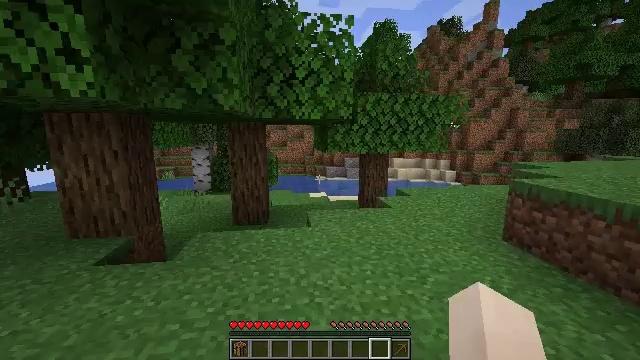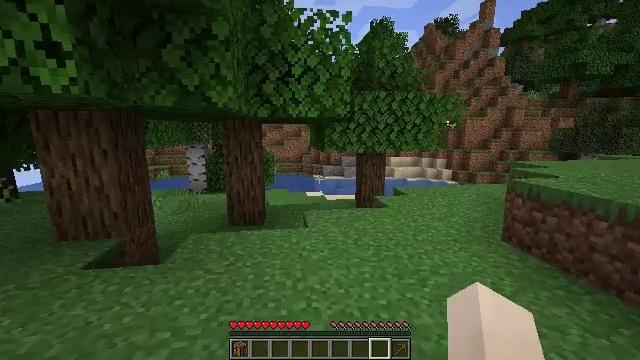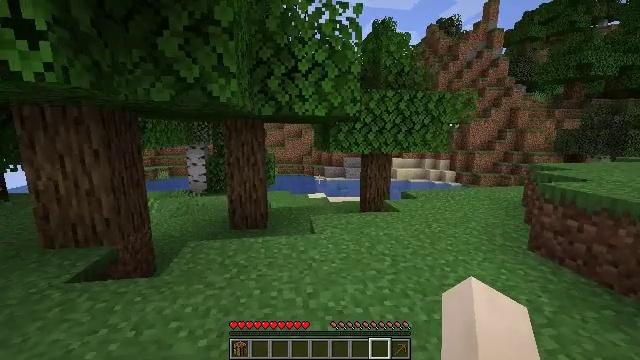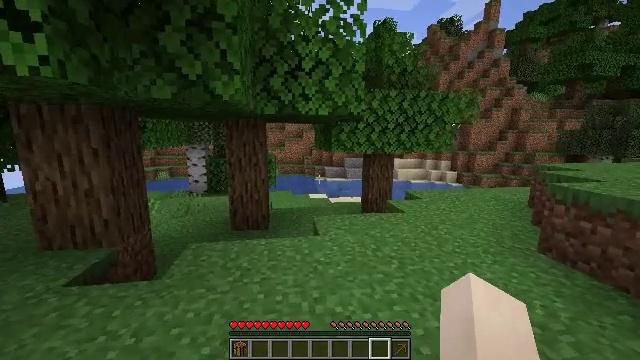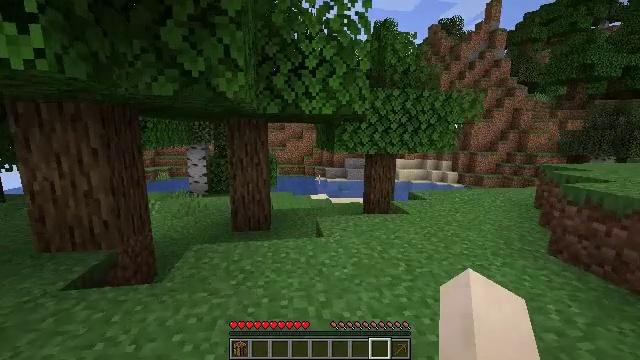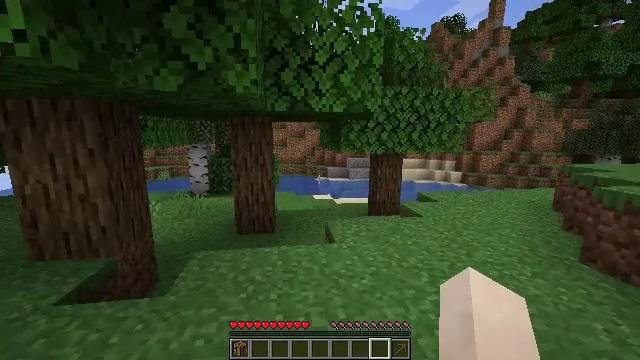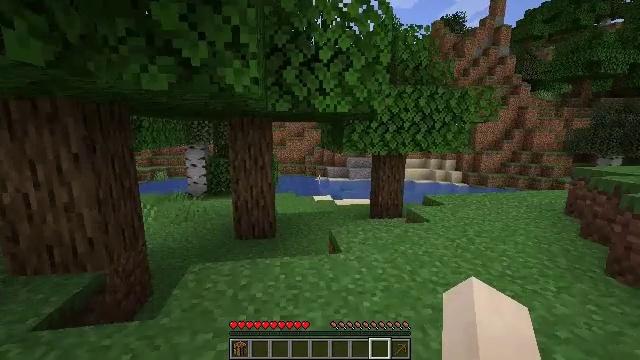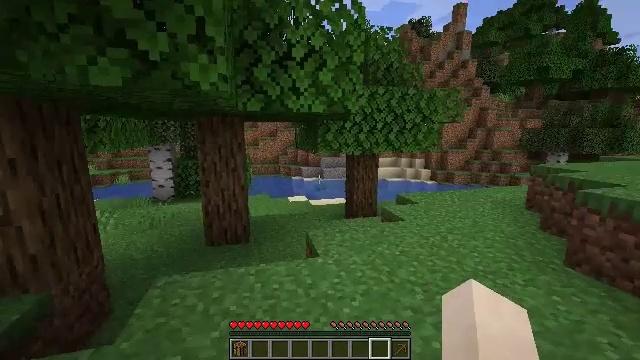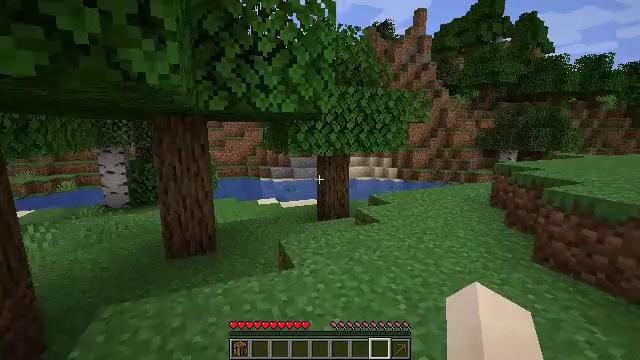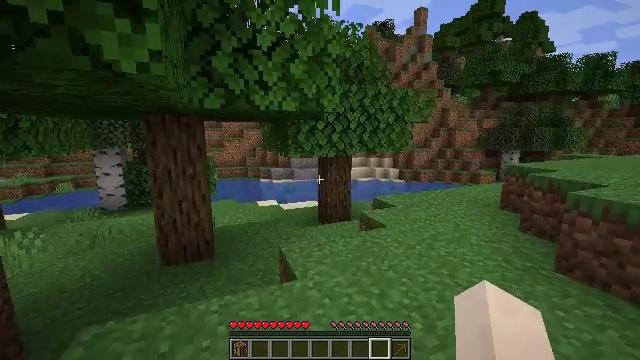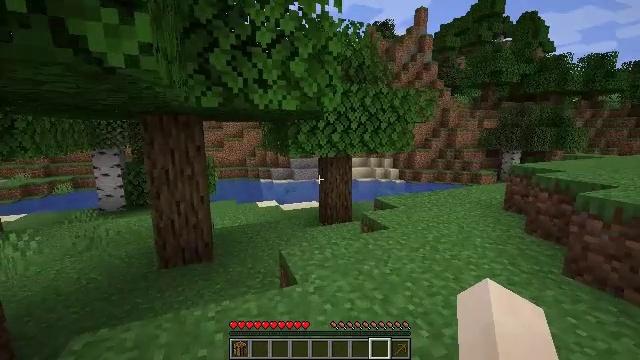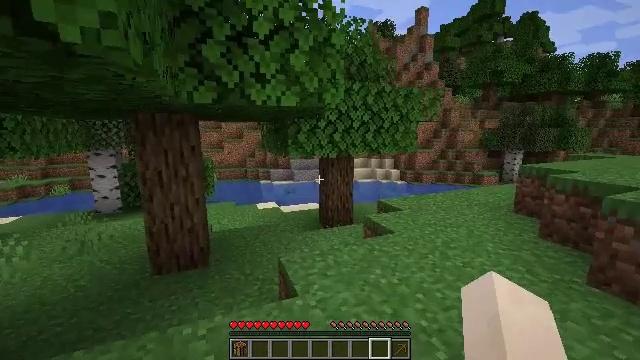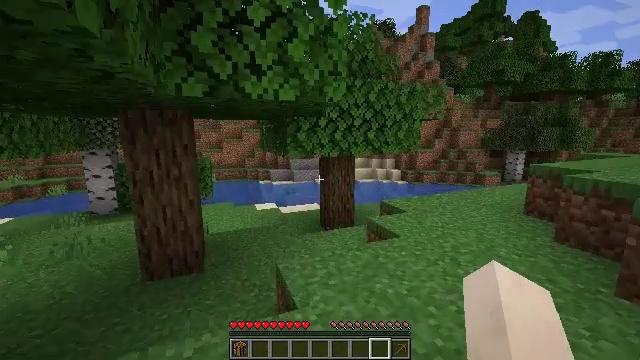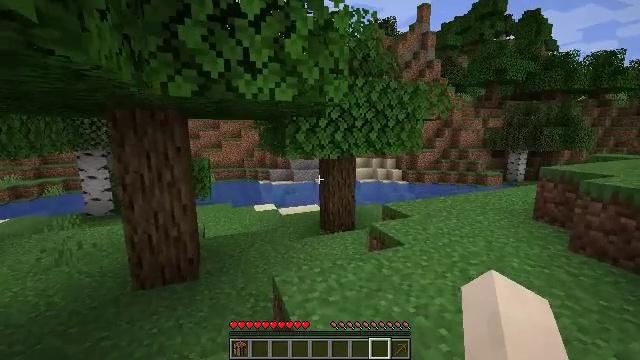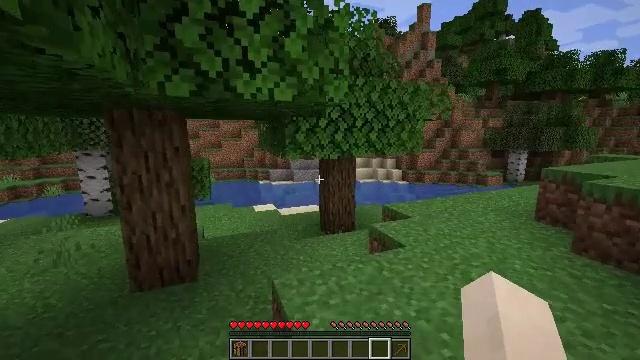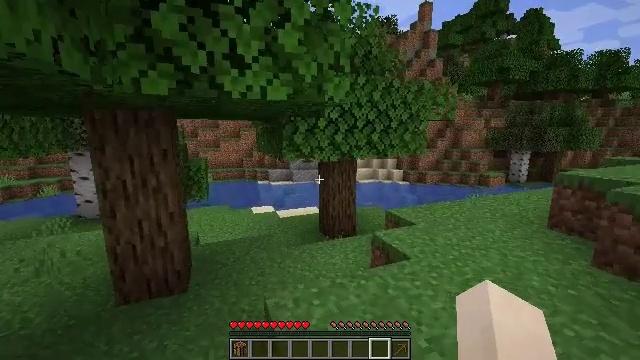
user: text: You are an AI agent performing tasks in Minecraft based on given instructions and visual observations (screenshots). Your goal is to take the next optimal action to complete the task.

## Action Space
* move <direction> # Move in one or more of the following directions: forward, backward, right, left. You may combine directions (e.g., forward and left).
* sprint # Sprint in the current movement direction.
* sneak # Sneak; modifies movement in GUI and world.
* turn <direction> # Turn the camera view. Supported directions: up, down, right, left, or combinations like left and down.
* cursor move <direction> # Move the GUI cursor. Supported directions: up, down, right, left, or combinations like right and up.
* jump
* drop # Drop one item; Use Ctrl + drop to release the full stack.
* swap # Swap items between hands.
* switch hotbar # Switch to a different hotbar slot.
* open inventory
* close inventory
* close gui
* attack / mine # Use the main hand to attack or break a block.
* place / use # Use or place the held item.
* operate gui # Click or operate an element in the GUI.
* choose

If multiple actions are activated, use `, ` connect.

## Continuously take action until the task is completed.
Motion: motion action
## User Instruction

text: Hunt fish.
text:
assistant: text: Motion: move forward and move left
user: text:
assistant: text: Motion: move forward and move left
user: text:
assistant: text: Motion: move forward and move left
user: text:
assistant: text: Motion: move forward and move left
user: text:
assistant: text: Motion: move forward
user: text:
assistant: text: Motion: move forward
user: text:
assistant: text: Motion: move forward, turn right
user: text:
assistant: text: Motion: move forward, turn right
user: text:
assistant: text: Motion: move forward
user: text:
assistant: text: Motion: move forward
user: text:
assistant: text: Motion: move forward
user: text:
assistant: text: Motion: move forward
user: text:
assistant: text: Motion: move forward
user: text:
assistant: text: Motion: move forward
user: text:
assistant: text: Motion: move forward
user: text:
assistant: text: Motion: move forward
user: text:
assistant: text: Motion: move forward
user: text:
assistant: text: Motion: move forward
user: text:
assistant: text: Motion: move forward
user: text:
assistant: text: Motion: move forward
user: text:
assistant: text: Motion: move forward, turn right
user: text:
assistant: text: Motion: move forward, turn right
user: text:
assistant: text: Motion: move forward and move left
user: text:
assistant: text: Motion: move forward and move left
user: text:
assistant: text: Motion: move forward
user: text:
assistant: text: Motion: move forward
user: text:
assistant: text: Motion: move forward
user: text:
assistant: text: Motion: move forward
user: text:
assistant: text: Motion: move forward
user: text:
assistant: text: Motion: move forward